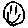
Label: smiley face